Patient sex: M
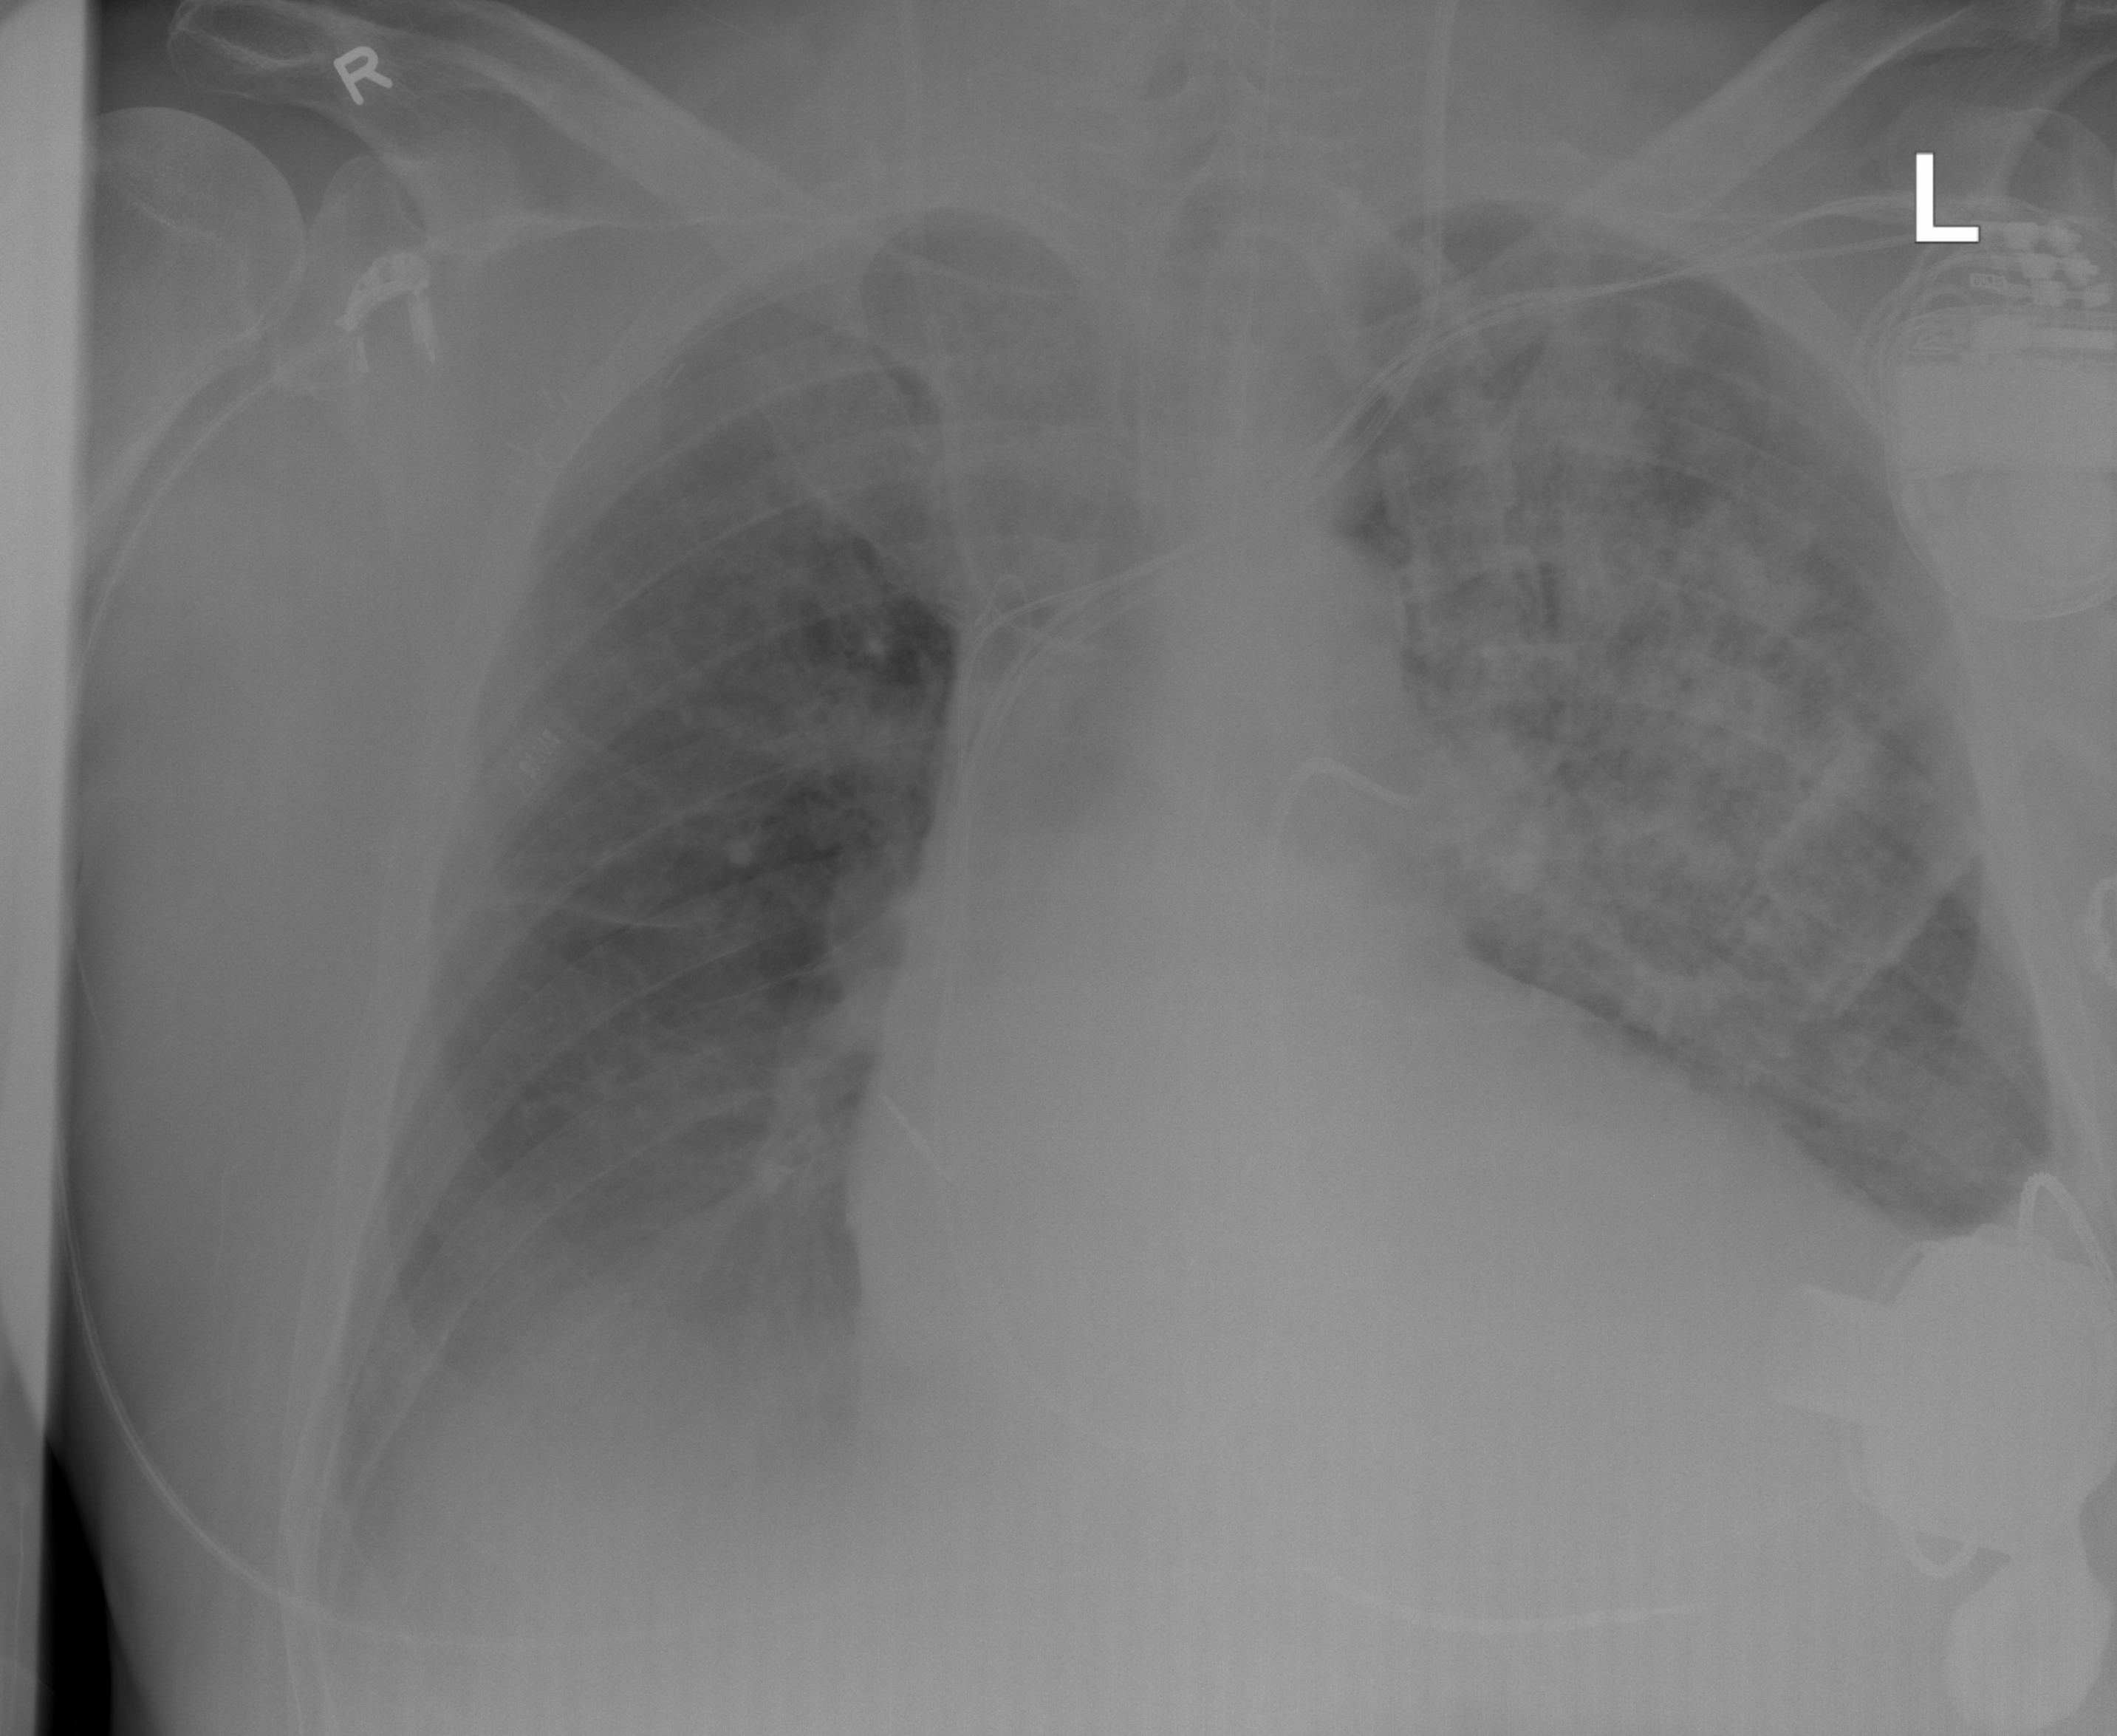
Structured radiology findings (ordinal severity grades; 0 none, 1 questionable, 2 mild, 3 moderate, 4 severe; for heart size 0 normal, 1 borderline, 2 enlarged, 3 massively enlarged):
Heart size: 3
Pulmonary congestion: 2
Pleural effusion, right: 2
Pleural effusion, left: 1
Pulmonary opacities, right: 2
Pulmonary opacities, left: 4
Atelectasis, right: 2
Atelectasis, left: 2